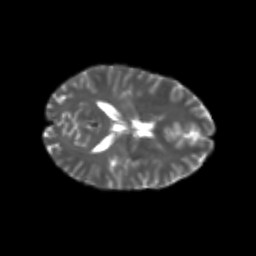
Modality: T2w
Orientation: axial
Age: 25
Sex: female
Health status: healthy
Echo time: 0.074 s